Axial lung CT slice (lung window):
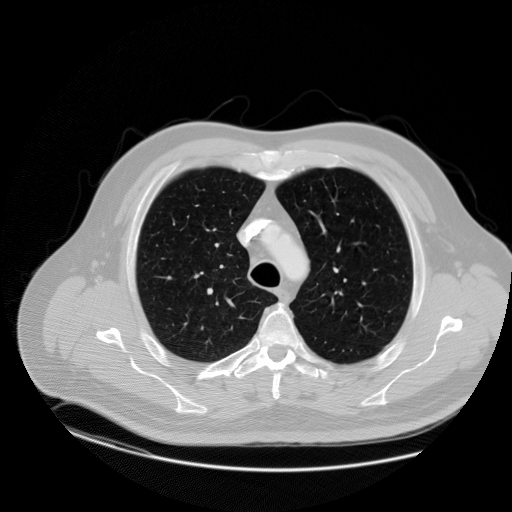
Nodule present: no